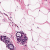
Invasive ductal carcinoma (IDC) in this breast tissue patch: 0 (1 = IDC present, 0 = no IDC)